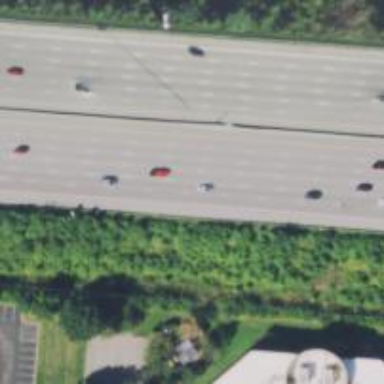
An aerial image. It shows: Motorway with embankment.